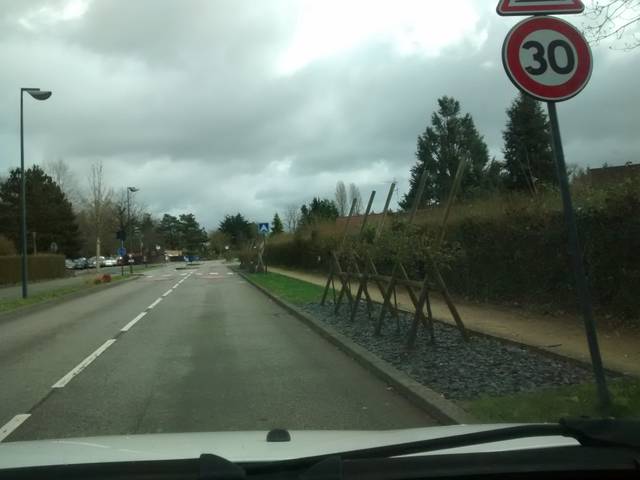
Region: France
Coordinates: 48.092, -1.614